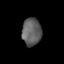
Tissue: lung
Cell type: T cells
Senescence score: 0.2319
Nuclear area (px): 526
Mean DAPI intensity: 94.842